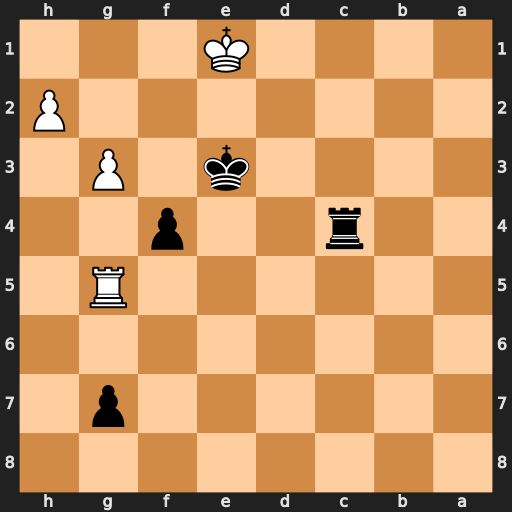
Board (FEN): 8/6p1/8/6R1/2r2p2/4k1P1/7P/4K3
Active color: b
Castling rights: -
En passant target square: -
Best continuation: Rc1#